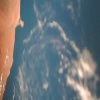
Label: water